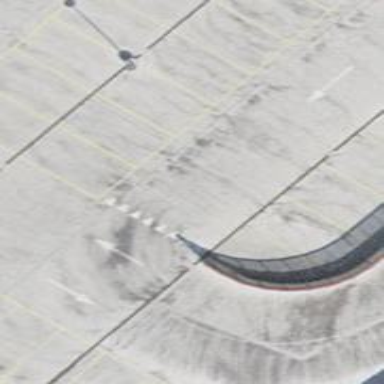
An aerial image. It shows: Parking area with surface.